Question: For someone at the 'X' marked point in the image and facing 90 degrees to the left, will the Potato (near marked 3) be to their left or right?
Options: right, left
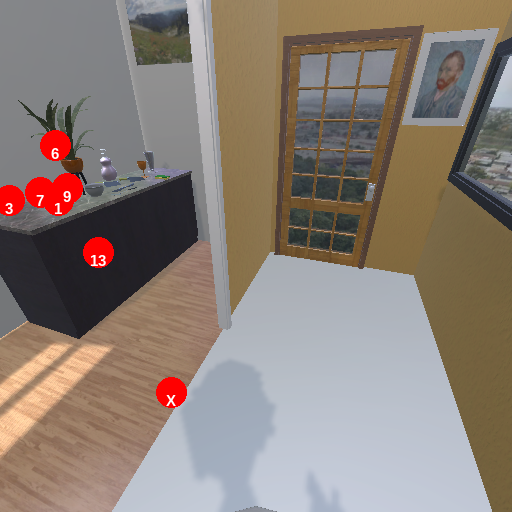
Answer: right